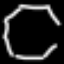
Label: octagon